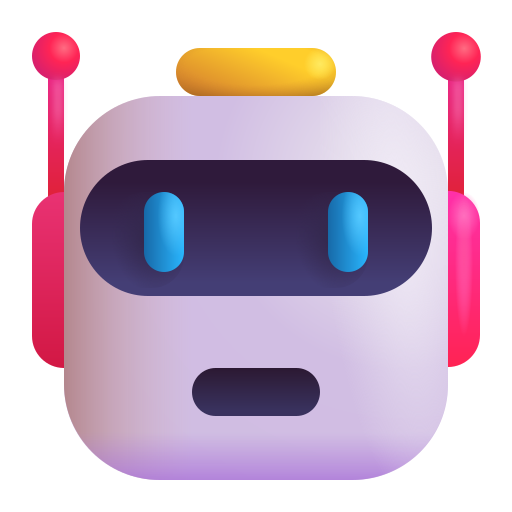
robot color